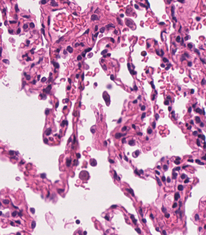
Tumor epithelial tissue: no
Tumor-associated stroma tissue: no
Normal tissue: yes